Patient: sex M, age 48
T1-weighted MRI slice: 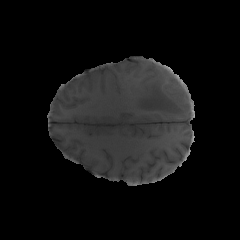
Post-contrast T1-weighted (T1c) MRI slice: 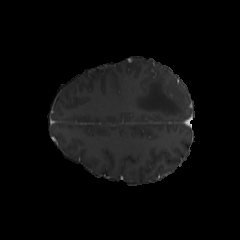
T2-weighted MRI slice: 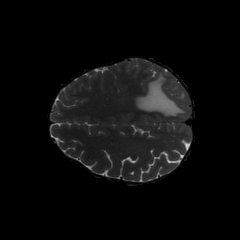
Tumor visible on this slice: yes
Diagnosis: Glioblastoma, IDH-wildtype
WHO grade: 4